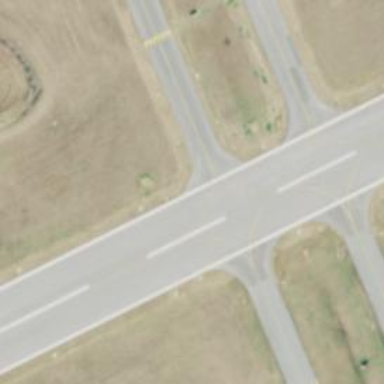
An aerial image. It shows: Runway surface made of asphalt at airport.